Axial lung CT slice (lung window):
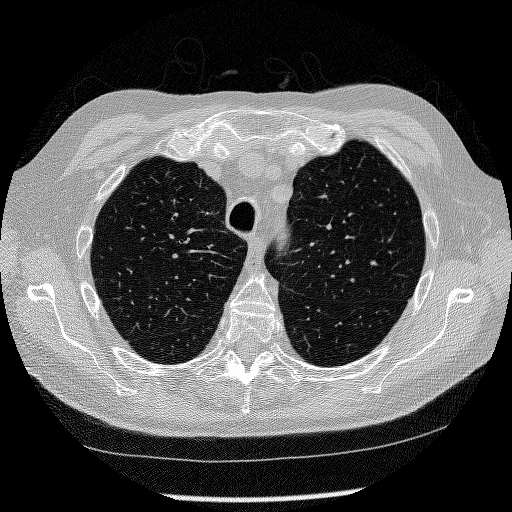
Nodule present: no